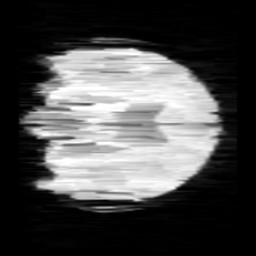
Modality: minIP
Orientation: coronal
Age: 9
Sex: female
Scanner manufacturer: siemens
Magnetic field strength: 3 T
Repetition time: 0.027 s
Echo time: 0.02 s